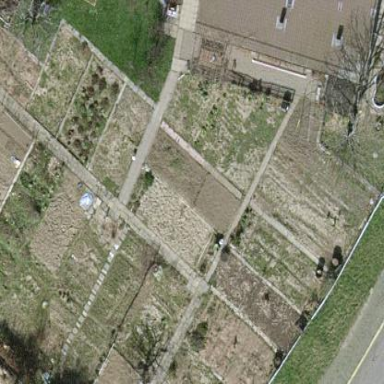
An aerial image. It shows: Plot within allotments.